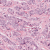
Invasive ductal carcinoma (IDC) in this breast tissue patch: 1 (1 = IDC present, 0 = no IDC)